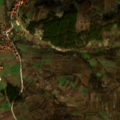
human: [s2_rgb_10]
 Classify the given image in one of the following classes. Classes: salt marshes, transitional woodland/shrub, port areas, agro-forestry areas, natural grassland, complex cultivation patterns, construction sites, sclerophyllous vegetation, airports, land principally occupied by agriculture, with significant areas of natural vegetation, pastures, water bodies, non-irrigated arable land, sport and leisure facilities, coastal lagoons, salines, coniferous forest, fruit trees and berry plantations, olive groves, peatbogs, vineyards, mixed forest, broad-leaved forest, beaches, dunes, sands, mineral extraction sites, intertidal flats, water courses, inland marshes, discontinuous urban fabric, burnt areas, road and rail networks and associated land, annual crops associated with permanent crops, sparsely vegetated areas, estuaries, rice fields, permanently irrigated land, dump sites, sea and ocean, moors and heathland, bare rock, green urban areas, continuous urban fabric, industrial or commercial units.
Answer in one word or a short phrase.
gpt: discontinuous urban fabric, non-irrigated arable land, vineyards, complex cultivation patterns, broad-leaved forest